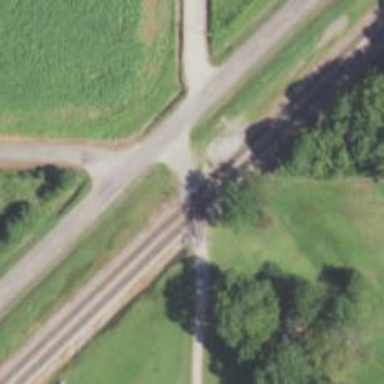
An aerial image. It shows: Railway track.